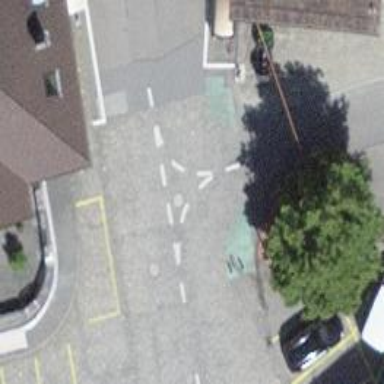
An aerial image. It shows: Living street.